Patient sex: F
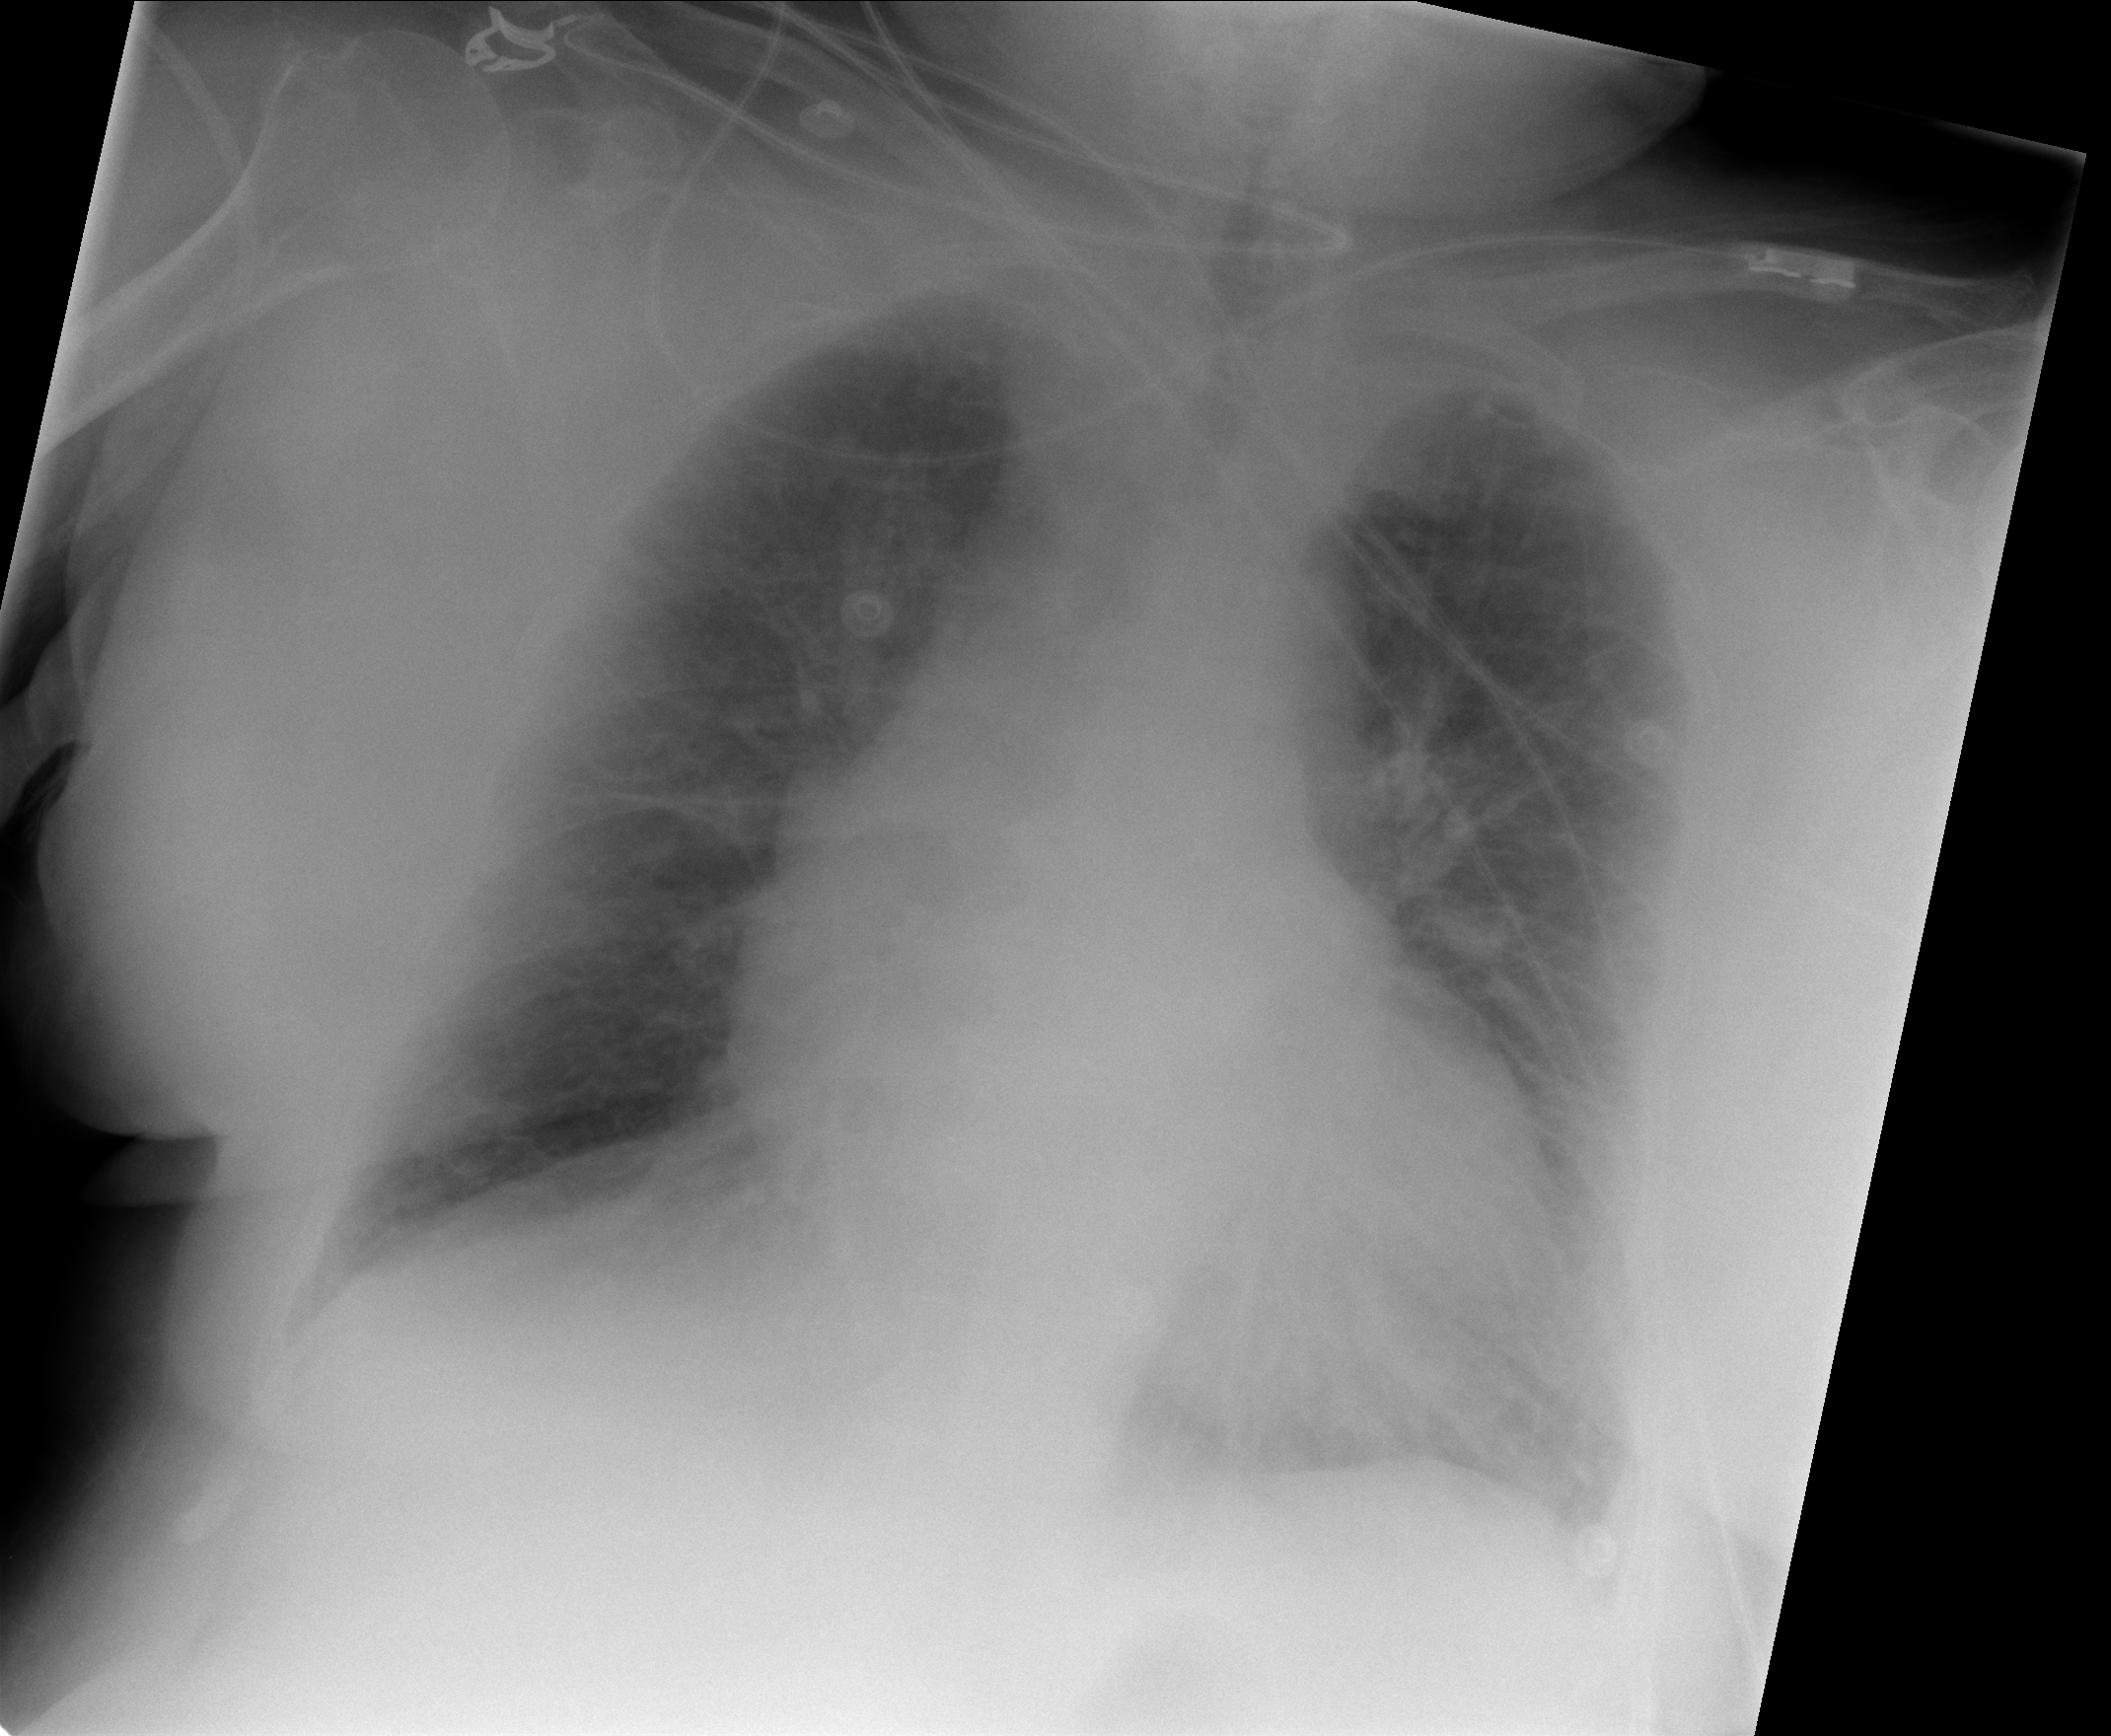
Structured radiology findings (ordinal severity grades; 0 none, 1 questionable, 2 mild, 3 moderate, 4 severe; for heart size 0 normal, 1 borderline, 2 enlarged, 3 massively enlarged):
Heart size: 2
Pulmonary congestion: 2
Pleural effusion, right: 0
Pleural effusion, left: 0
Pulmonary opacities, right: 0
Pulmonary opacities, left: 0
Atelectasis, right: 0
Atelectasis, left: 0